Chest X-ray. View position: PA
Patient age: 44
Patient sex: F
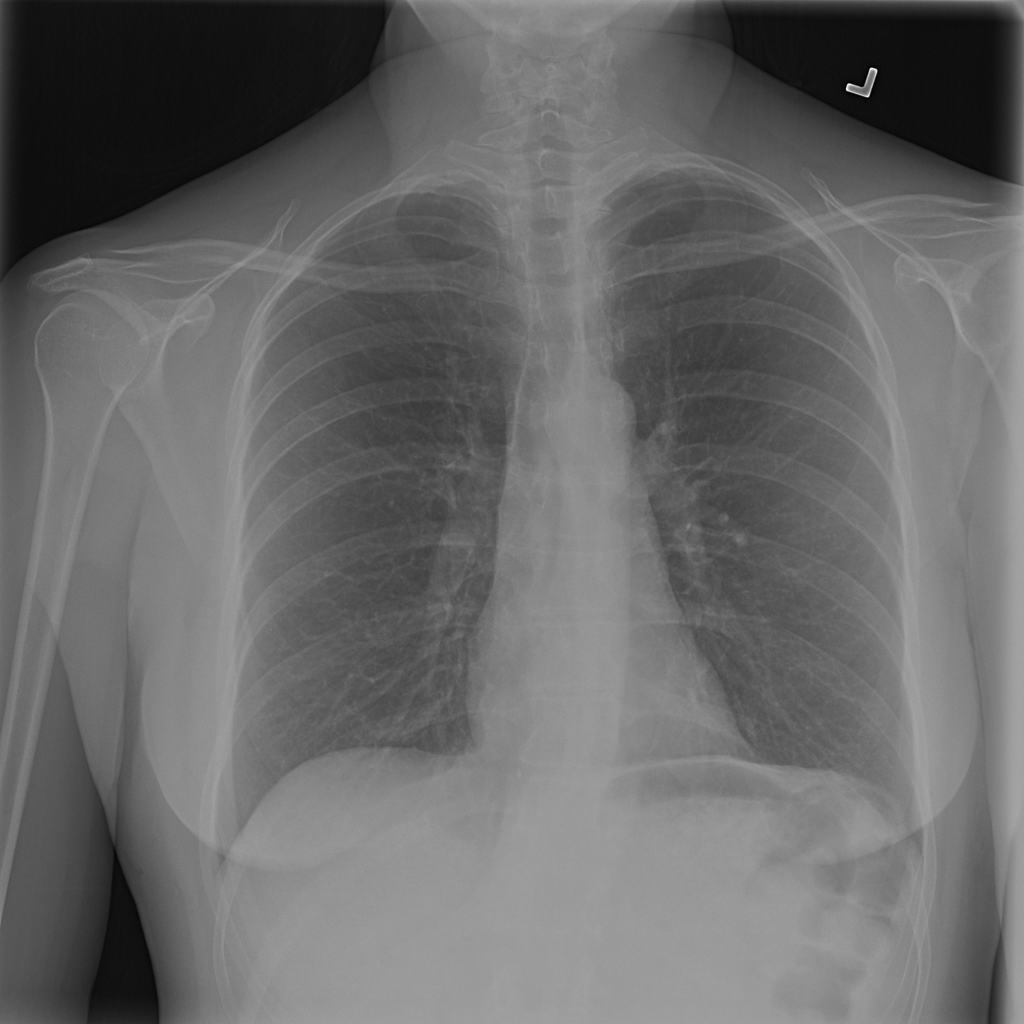
Finding: Pneumothorax